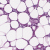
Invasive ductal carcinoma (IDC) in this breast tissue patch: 0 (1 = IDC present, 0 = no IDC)